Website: walmart
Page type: customer-info-address
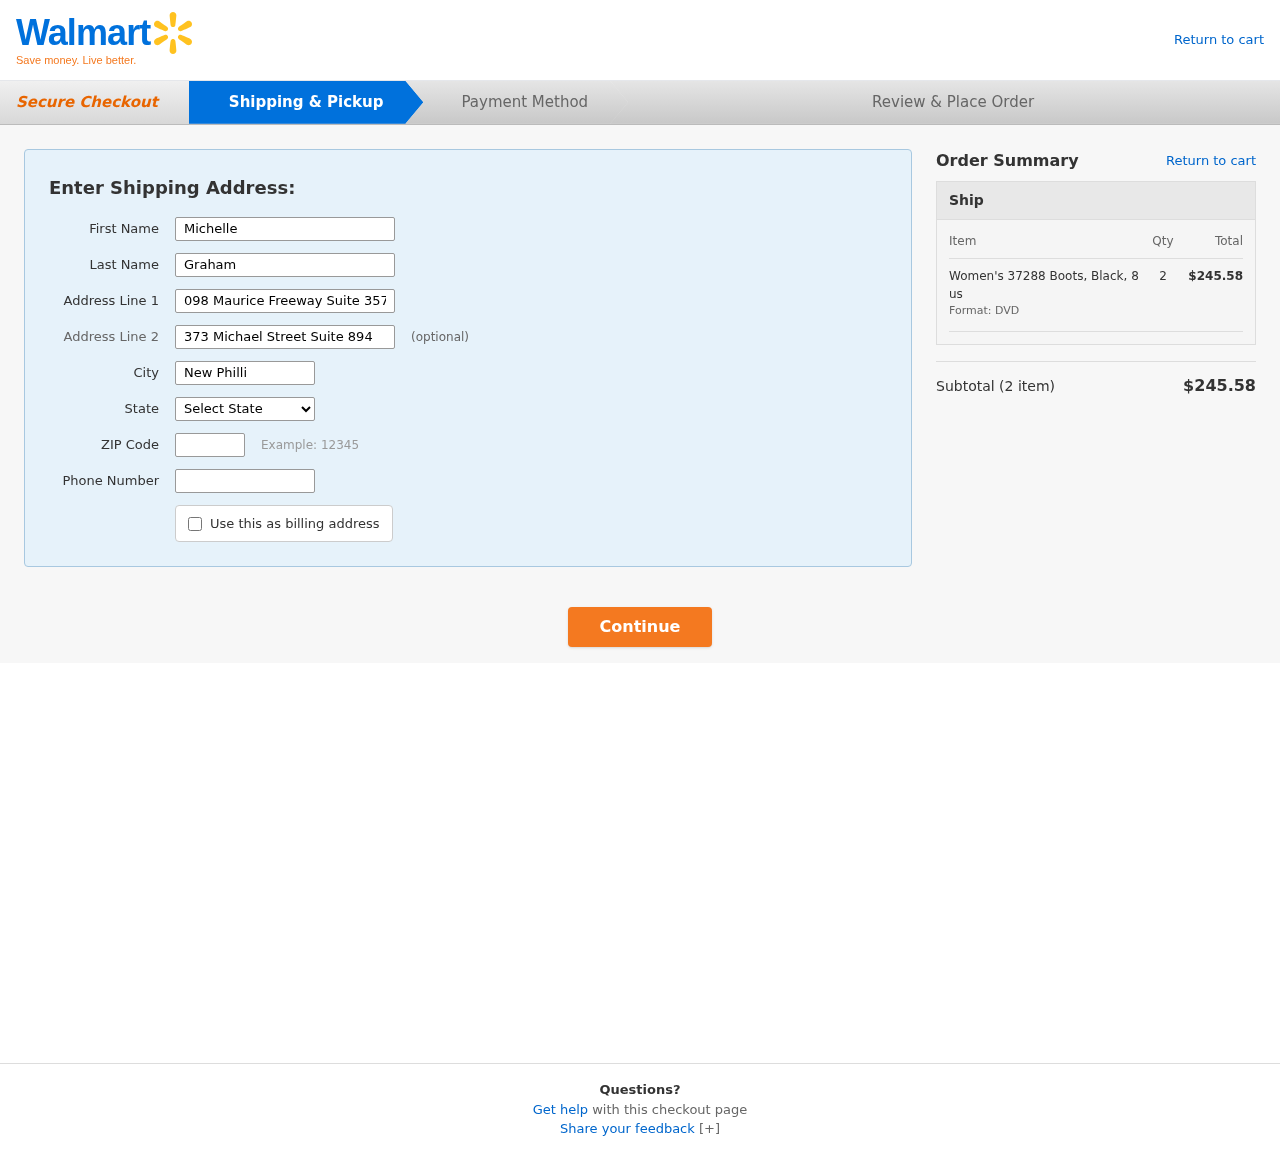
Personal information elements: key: PII_CITY
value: New Phillipton
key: PII_FIRSTNAME
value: Michelle
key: PII_LASTNAME
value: Graham
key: PII_PHONE
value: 7163177792
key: PII_POSTCODE
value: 22893
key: PII_STATE
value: Oklahoma
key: PII_STREET
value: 098 Maurice Freeway Suite 357
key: PII_STREET2
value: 373 Michael Street Suite 894
Product elements: key: PRODUCT1_NAME
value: Women's 37288 Boots, Black, 8 us
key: PRODUCT1_QUANTITY
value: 2
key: PRODUCT1_LINE_TOTAL
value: $245.58
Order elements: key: ORDER_NUM_ITEMS
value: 2
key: ORDER_SUBTOTAL
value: $245.58